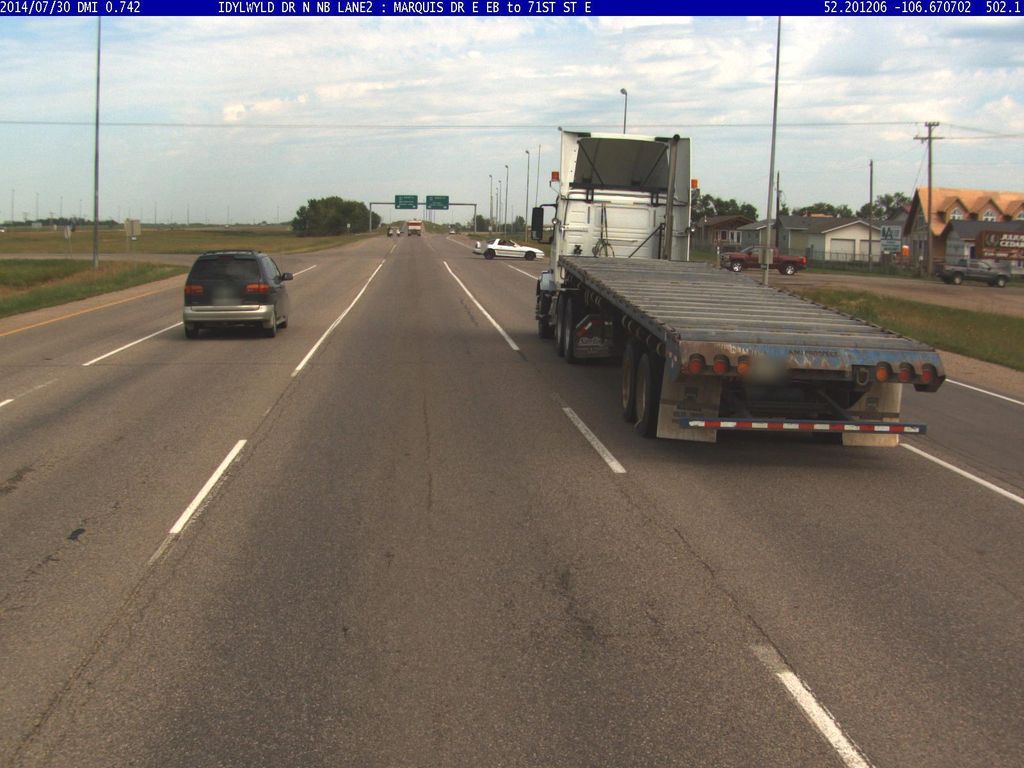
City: saskatoon